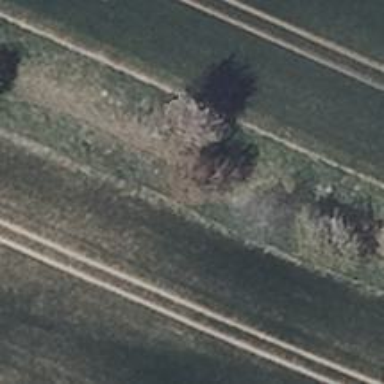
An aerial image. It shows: Deciduous broadleaved tree.